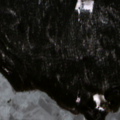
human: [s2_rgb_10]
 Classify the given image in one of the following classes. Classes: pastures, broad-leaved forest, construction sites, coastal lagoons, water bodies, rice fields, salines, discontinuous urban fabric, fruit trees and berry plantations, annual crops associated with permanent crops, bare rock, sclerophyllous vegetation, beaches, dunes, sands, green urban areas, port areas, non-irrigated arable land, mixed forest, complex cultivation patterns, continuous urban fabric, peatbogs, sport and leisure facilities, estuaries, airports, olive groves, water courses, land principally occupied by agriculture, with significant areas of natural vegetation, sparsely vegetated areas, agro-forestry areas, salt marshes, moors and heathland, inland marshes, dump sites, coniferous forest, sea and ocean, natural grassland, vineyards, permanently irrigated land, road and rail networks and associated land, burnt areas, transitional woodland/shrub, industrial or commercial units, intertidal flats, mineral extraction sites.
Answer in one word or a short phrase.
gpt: coniferous forest, water bodies